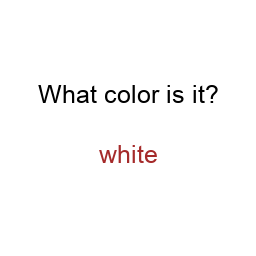
Color: brown
Color name shown: white
Background color: white
Question text color: black